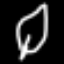
Label: leaf